Question: I am using array data structure to save some information as shown

'''
public class UserInfo {
private String userId, age, height;
public UserInfo(String userId, String age, String height) {
this.userId = userId;
this.age = age;
this.height = height;
}
public String getUserId() {
return userId;
}
public String getAge() {
return age;
}
public String getHeight() {
return height;
}
}
'''
How can I get array1 and array2 and save them as UserInfo object ?
Because I want to populate the arrays in Recyclerview.
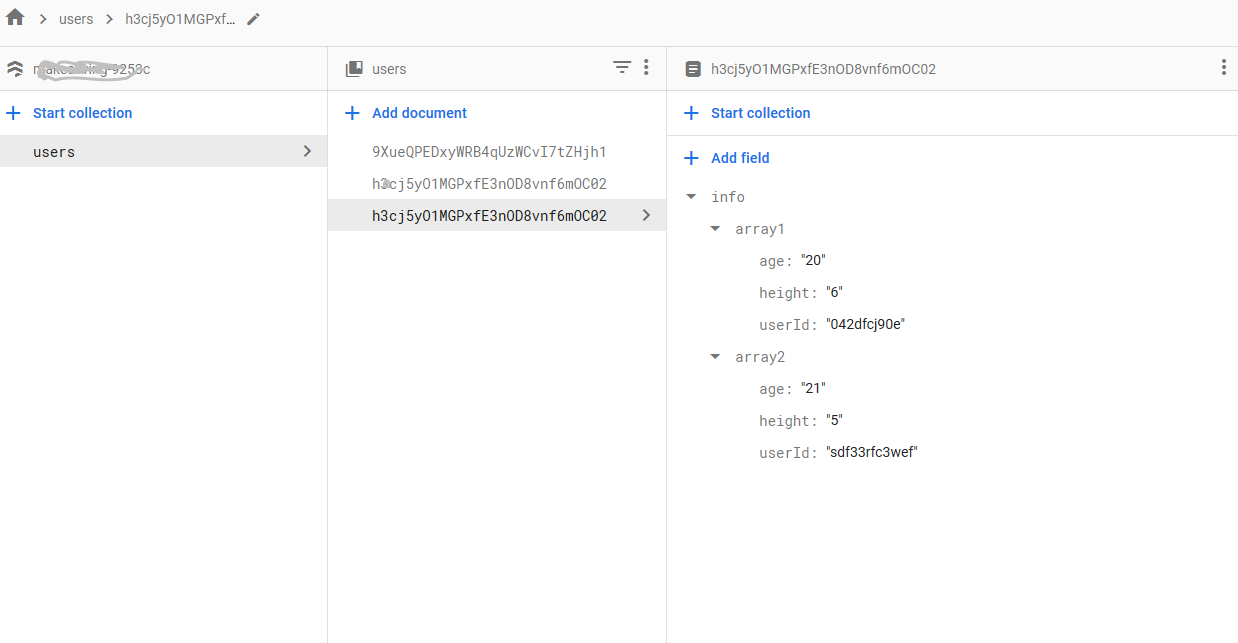
Answer: First you have to retrieve the contents of a document.
Once you successfully retrieve DocumentSnapshot then get Java Object from it and Convert Object into Json using Gson.
Then you can parse Json and generate list of Users.now you can populate lists in recyclerview.
'''
FirebaseFirestore db;
List<UserInfo> userList;
@Override
protected void onCreate(@Nullable Bundle savedInstanceState) {
super.onCreate(savedInstanceState);
setContentView(R.layout.activity_name);
db = FirebaseFirestore.getInstance();
userList = new ArrayList<>();
DocumentReference docRef = db.collection("users").document("h3cj5y....");// you can use your own here
docRef.get().addOnSuccessListener(new OnSuccessListener<DocumentSnapshot>() {
@Override
public void onSuccess(DocumentSnapshot documentSnapshot) {
Object object = documentSnapshot.getData();
String json = new Gson().toJson(object);
Log.v("json",json);
try {
JSONObject infoObj=new JSONObject(json).getJSONObject("info");
Iterator<String> iterator = infoObj.keys();
while (iterator.hasNext()) {
String key = iterator.next();
JSONObject objArray=infoObj.getJSONObject(key);
UserInfo user=new UserInfo();
user.setAge(objArray.getString("age"));
user.setHeight(objArray.getString("height"));
user.setUserId(objArray.getString("userId"));
userList.add(user);
}
} catch (JSONException e) {
e.printStackTrace();
}
}
});
}
'''
'''
public class UserInfo {
private String age;
private String height;
private String userId;
public String getAge() {
return age;
}
public void setAge(String age) {
this.age = age;
}
public String getHeight() {
return height;
}
public void setHeight(String height) {
this.height = height;
}
public String getUserId() {
return userId;
}
public void setUserId(String userId) {
this.userId = userId;
}
}
'''